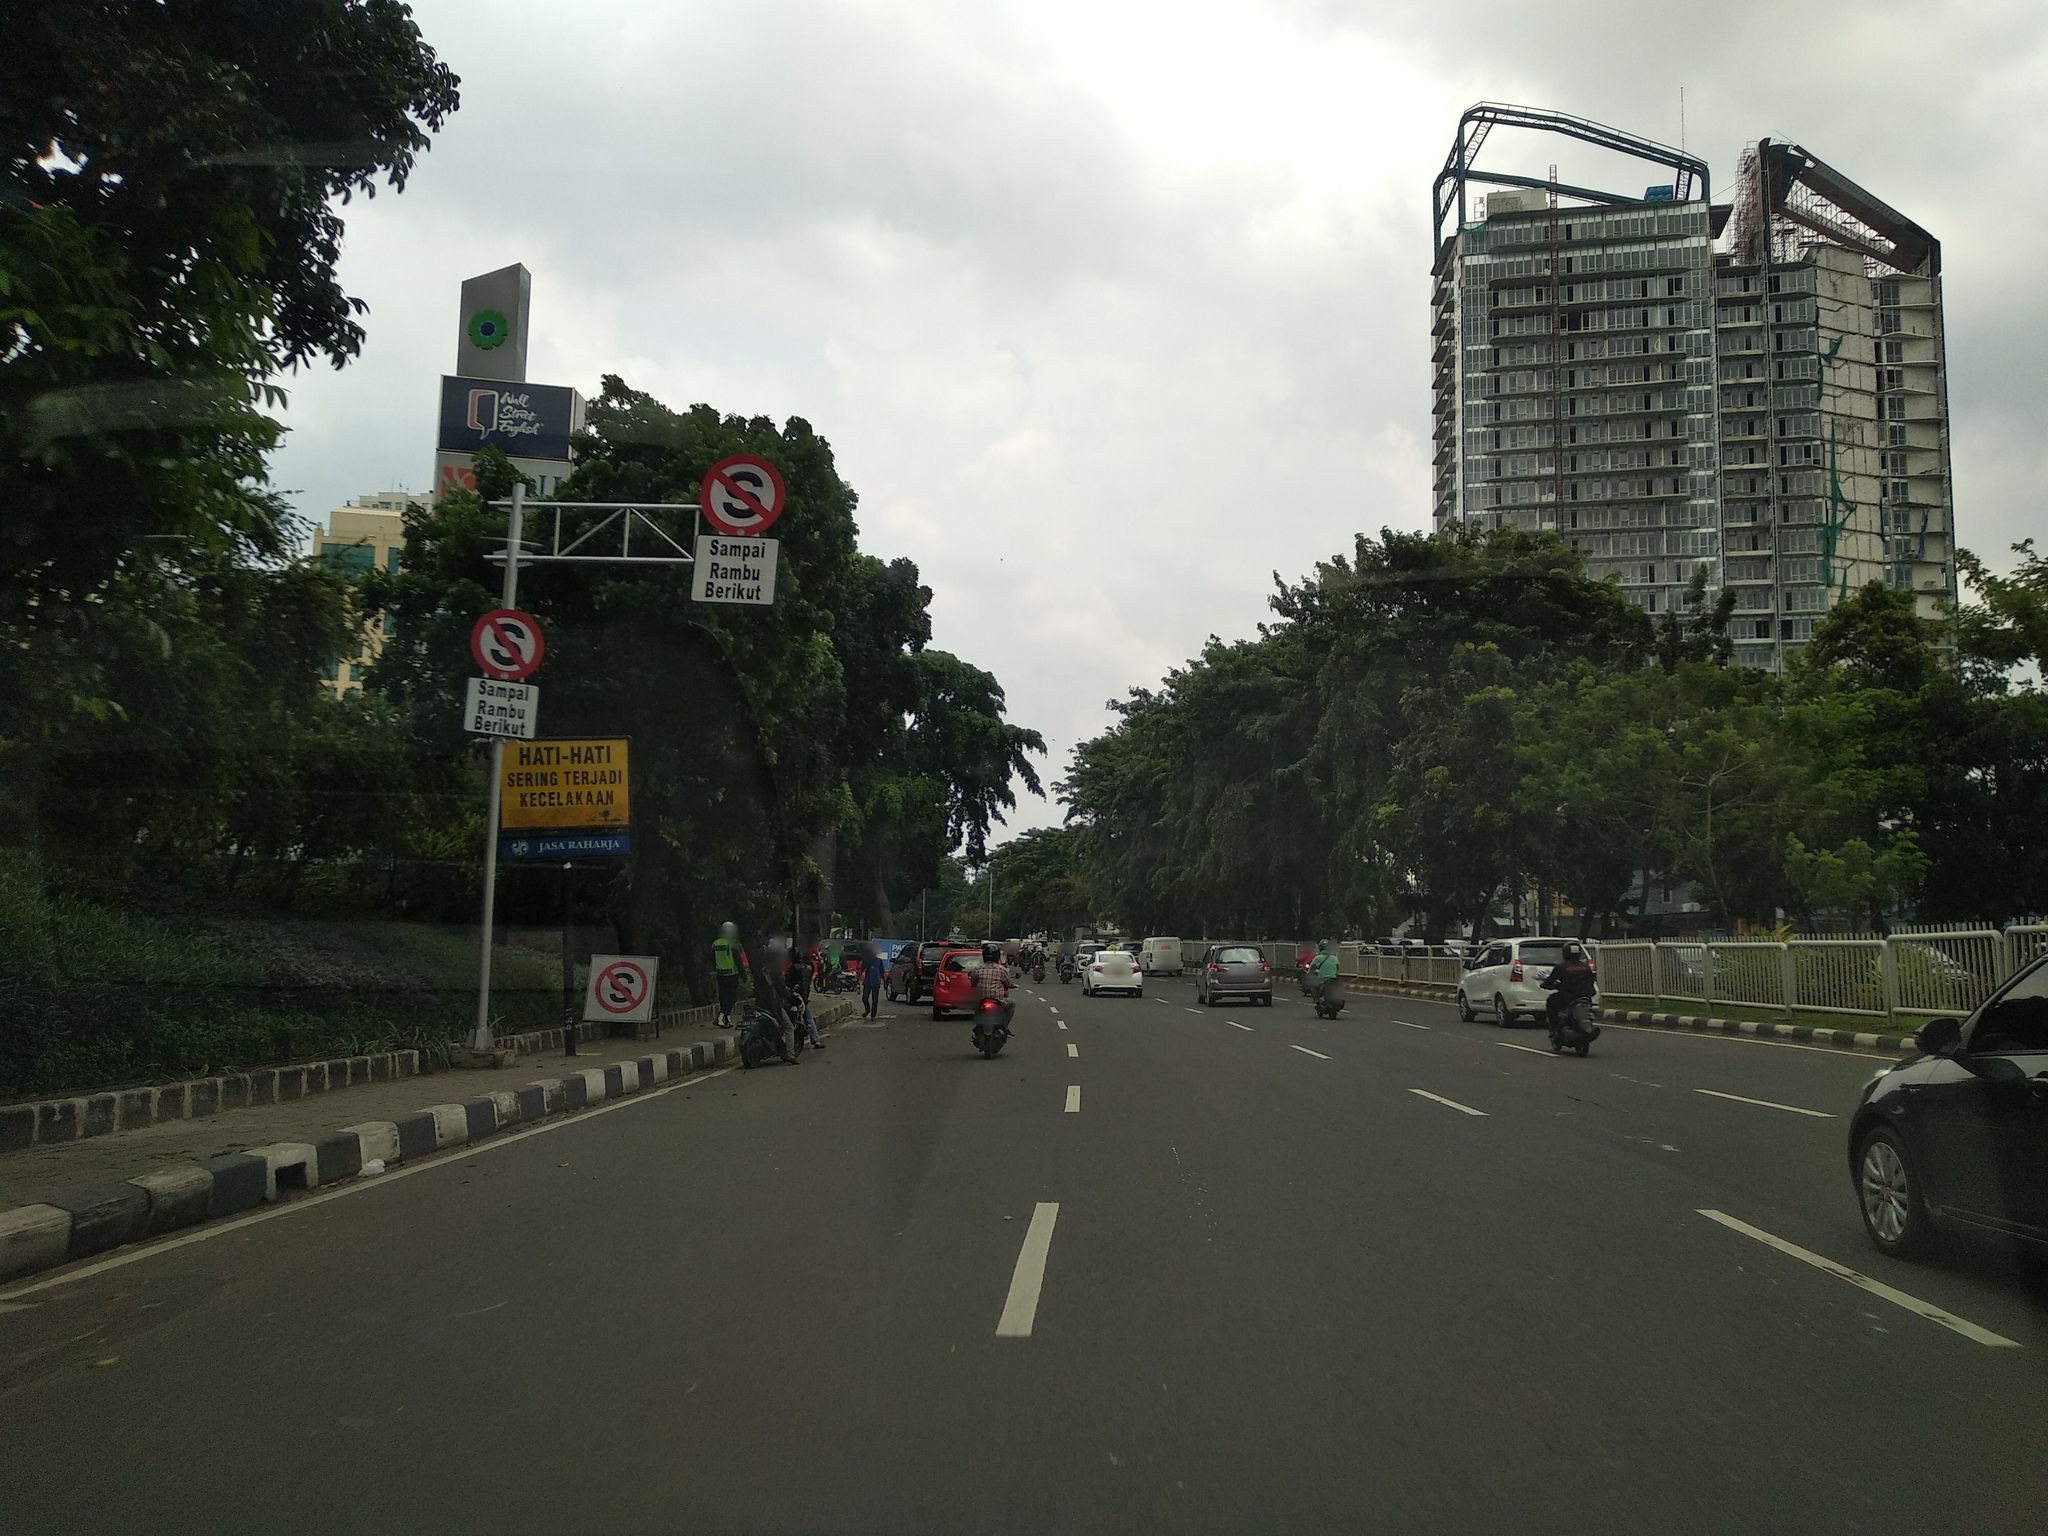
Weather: cloudy
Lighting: day
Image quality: good
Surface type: driving surface
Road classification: primary
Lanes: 4
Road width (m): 10
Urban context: urban centre
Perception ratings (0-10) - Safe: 3.7, Lively: 4.47, Beautiful: 7.06, Boring: 6.57, Depressing: 2.84, Wealthy: 4.51